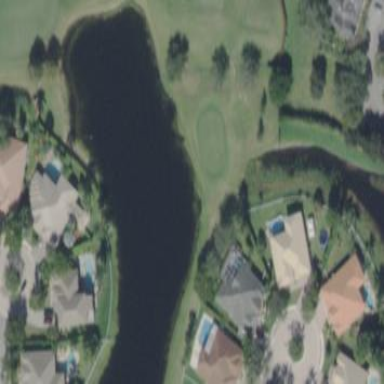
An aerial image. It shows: Scenic view of water hazard on golf course. The natural water feature adds beauty to the landscape.